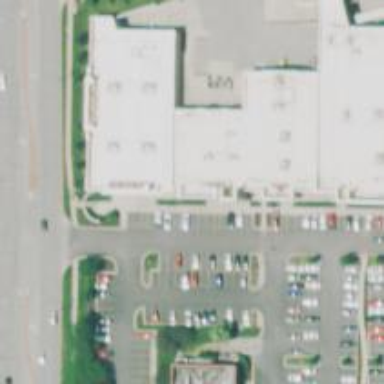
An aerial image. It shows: Parking space is available.